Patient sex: M
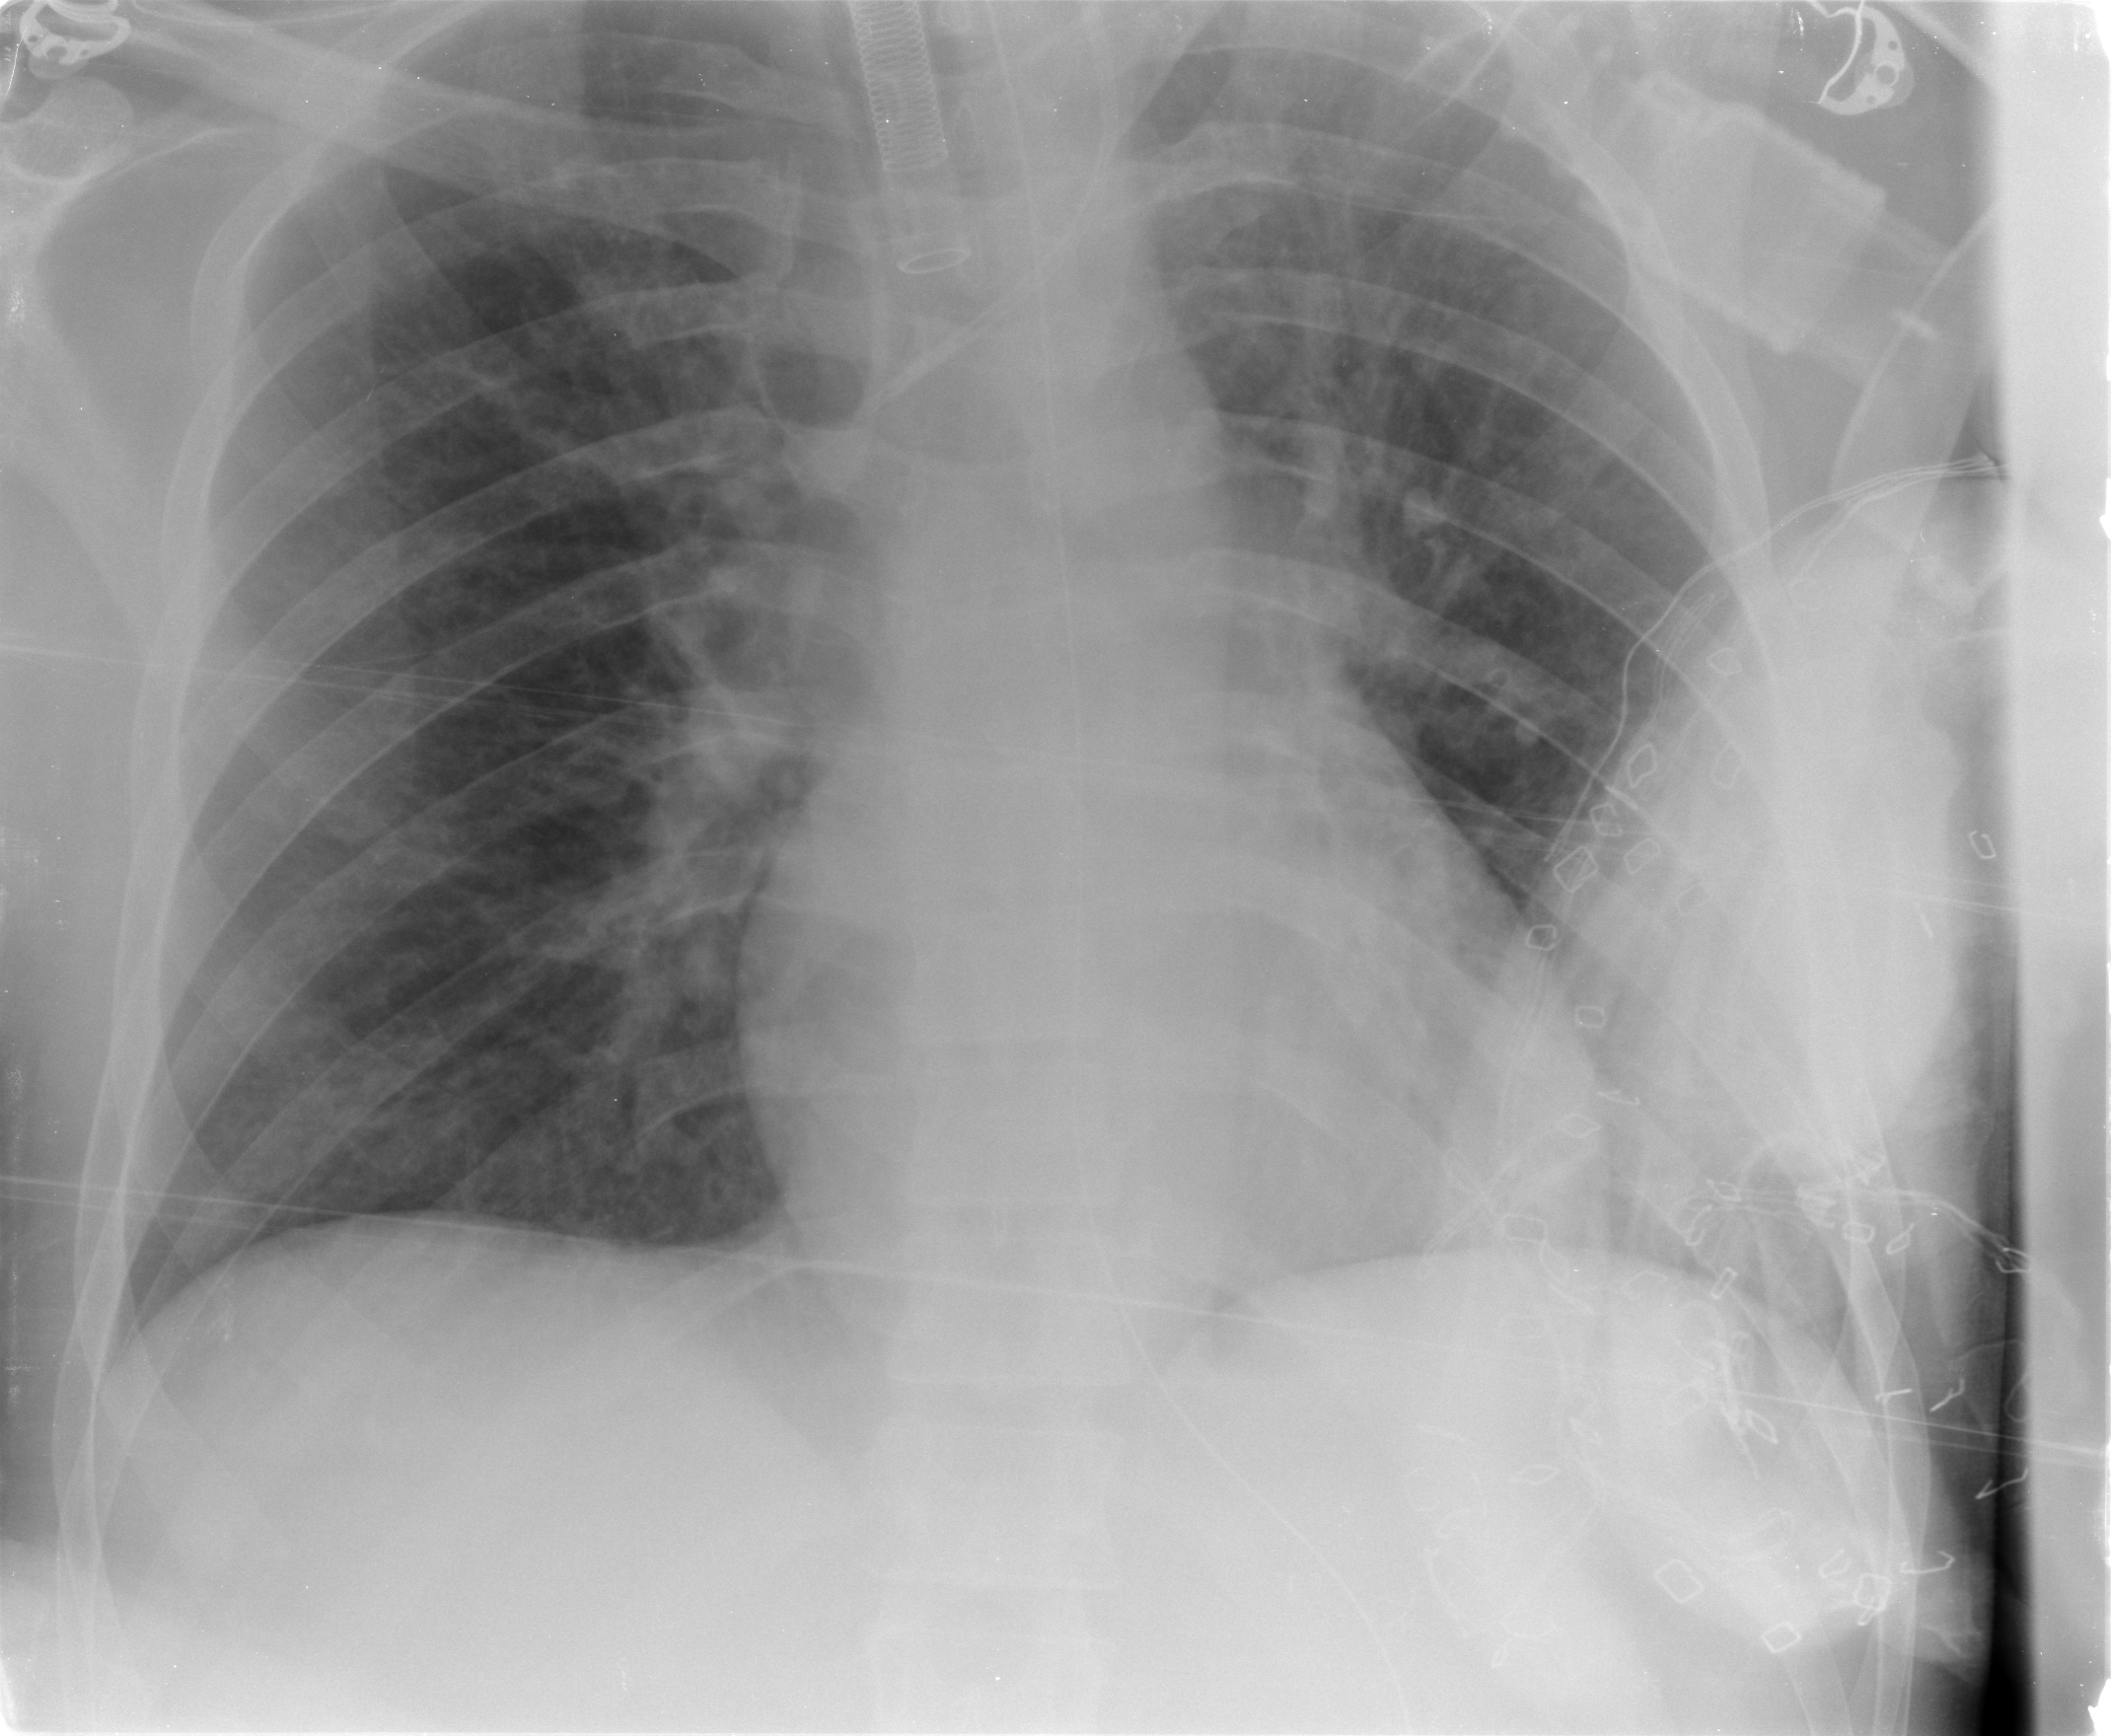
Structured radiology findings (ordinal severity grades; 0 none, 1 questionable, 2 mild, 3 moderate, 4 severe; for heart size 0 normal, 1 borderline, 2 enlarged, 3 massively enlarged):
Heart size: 0
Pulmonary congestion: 2
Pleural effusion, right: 0
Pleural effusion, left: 0
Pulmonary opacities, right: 0
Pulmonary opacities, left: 0
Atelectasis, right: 2
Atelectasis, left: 0